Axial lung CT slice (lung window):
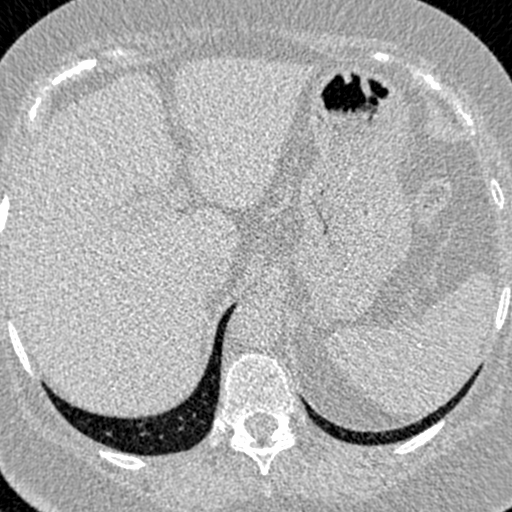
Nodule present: no